Interaction volume radius: 10 \u00c5
Interaction volume height: 25 \u00c5
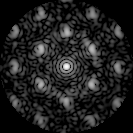
Disorder parameter: 0.4544